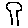
Label: tree